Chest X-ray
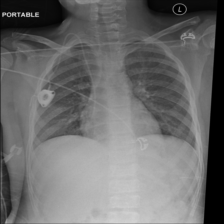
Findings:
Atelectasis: negative
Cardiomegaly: negative
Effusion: negative
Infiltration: negative
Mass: negative
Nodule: negative
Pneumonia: negative
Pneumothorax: negative
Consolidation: negative
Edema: negative
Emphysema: negative
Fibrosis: negative
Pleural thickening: negative
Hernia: negative